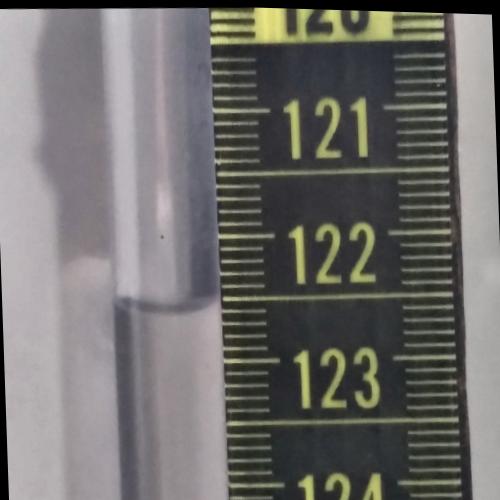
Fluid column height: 122.6 cm